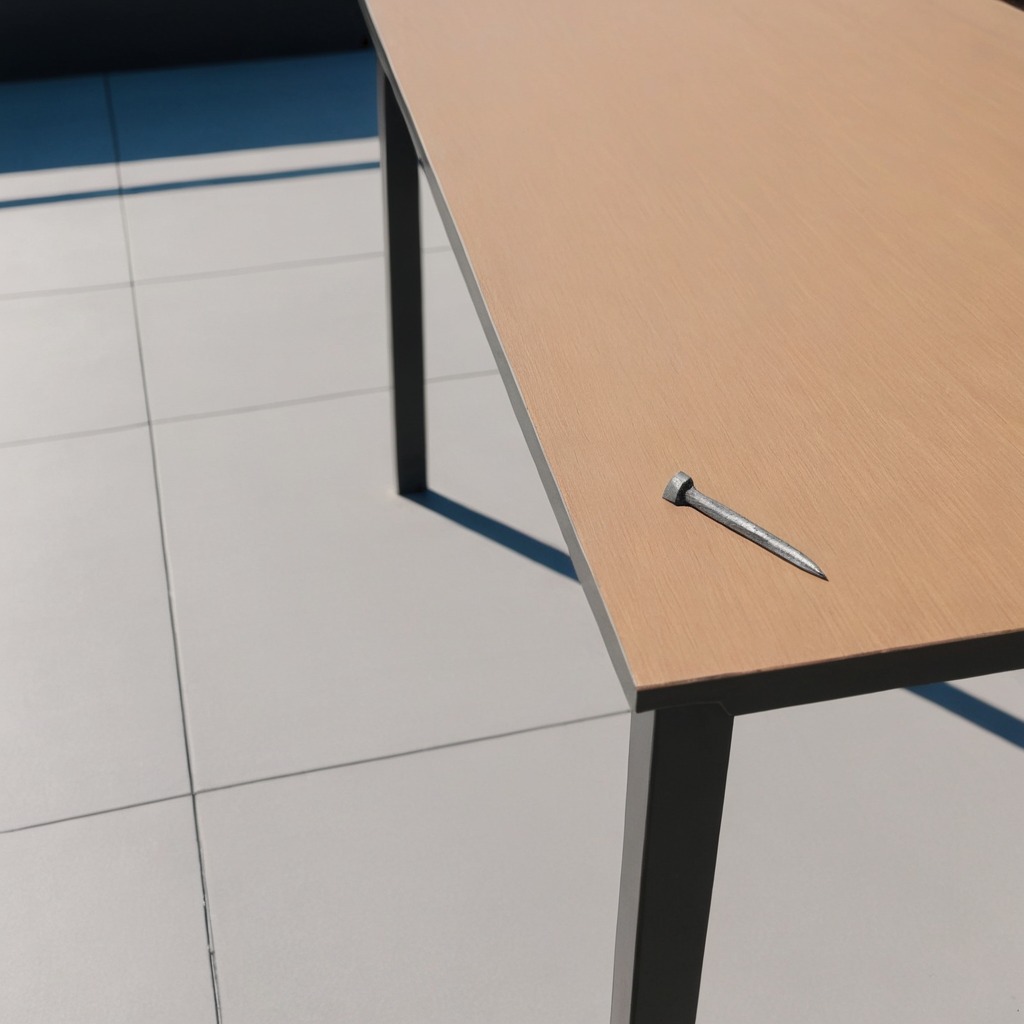
A nail is lying on a clean utility table in a temporary outdoor tool station.